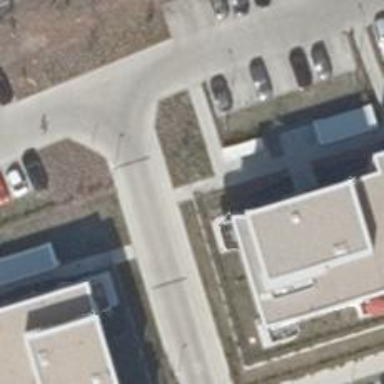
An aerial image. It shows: Footway along the road.